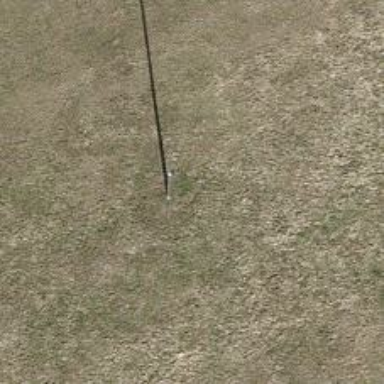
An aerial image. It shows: Power pole.